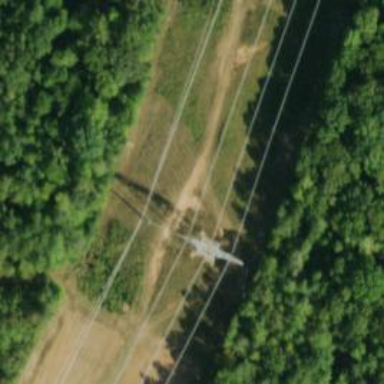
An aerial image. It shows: Lattice structure tower.